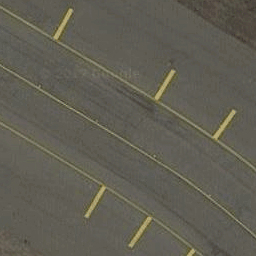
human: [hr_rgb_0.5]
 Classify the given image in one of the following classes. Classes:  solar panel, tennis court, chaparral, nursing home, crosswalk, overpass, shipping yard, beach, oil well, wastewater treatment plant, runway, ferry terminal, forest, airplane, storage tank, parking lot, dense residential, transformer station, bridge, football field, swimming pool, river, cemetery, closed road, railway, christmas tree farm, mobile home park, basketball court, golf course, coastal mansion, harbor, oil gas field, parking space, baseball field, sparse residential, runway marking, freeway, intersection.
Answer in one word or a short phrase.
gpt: runway marking